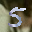
Label: 5